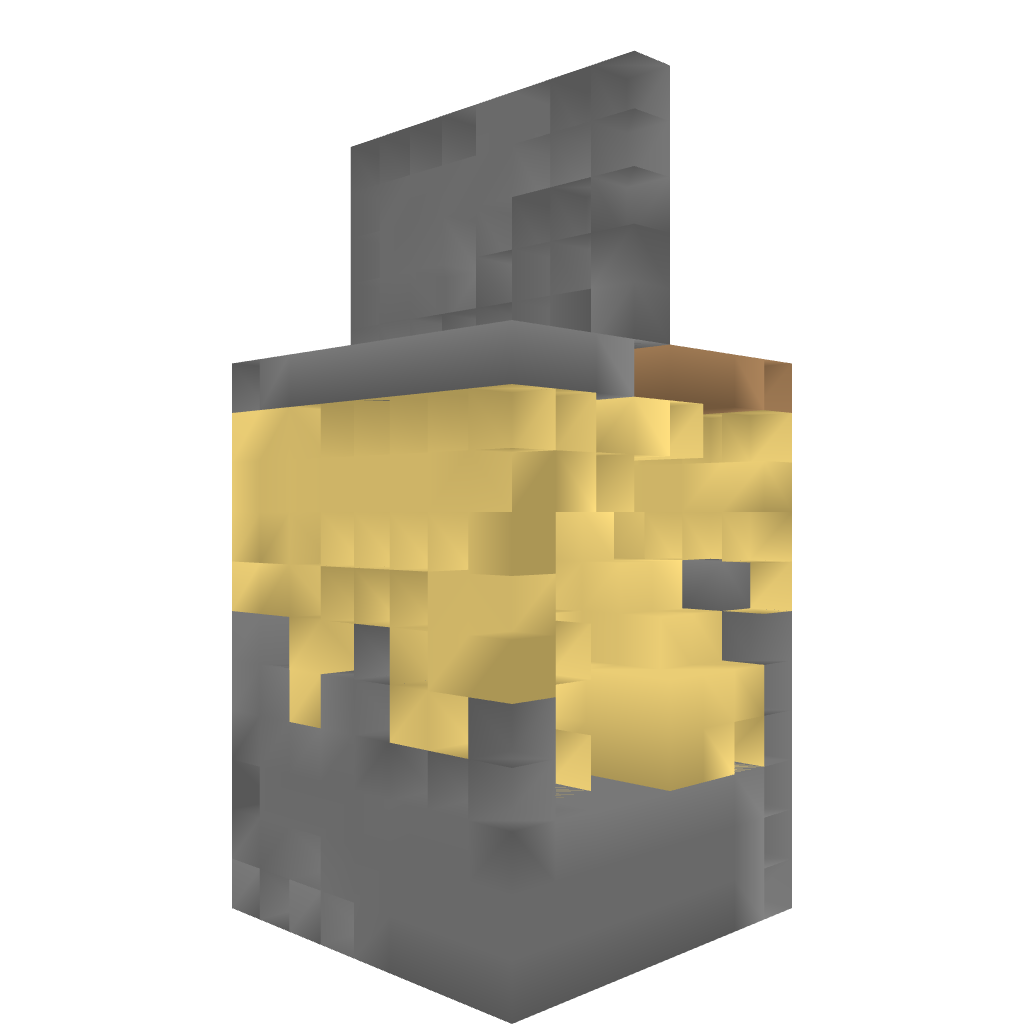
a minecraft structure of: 2W 3H Piston Gravel Door bad low quality